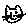
Label: cat